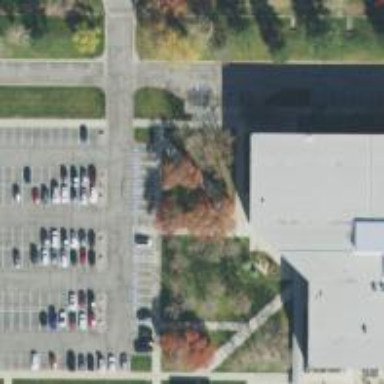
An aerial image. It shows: Parking space.